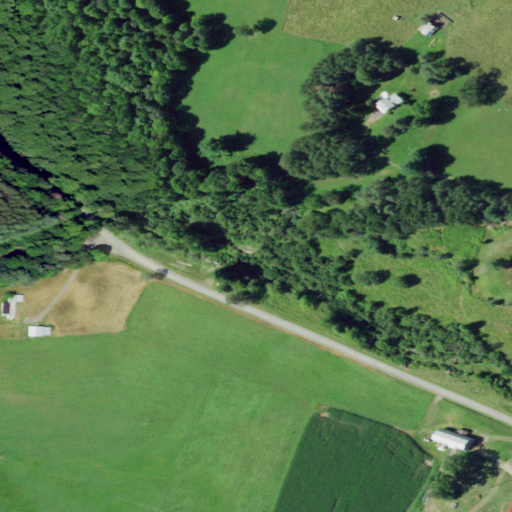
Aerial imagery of valley in New York named Methodist Hollow containing pasture, open development, deciduous forest, evergreen forest, woody wetlands, herbaceous wetlands, mixed forest, low intensity development, and medium intensity development